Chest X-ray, AP view. Patient: 52 years old, sex M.
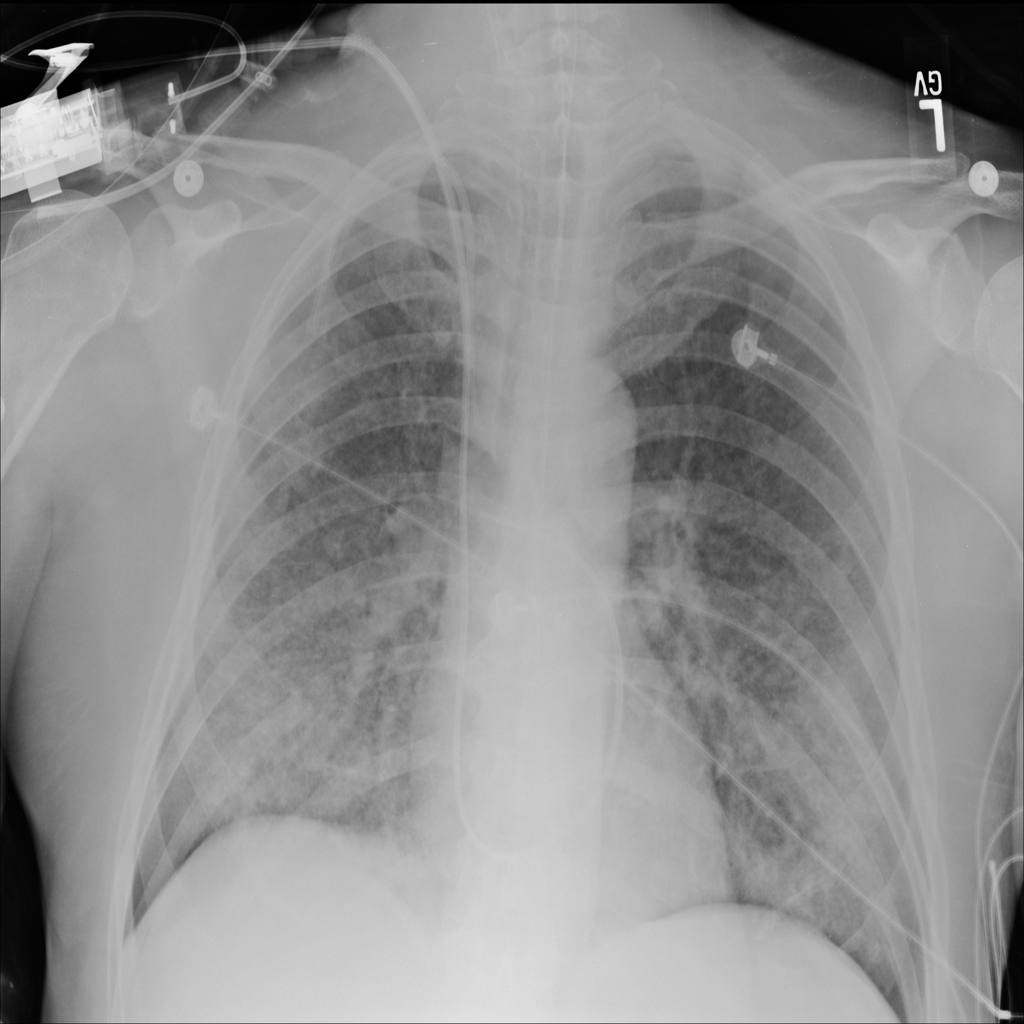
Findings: Consolidation, Infiltration, Nodule